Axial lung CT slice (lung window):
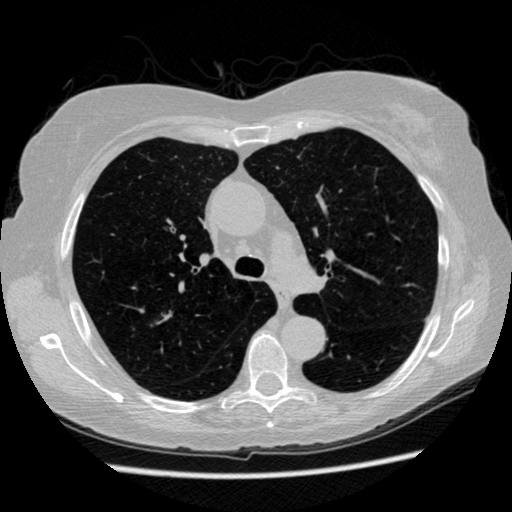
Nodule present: no